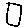
Label: square